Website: crate-barrel
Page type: account-selection
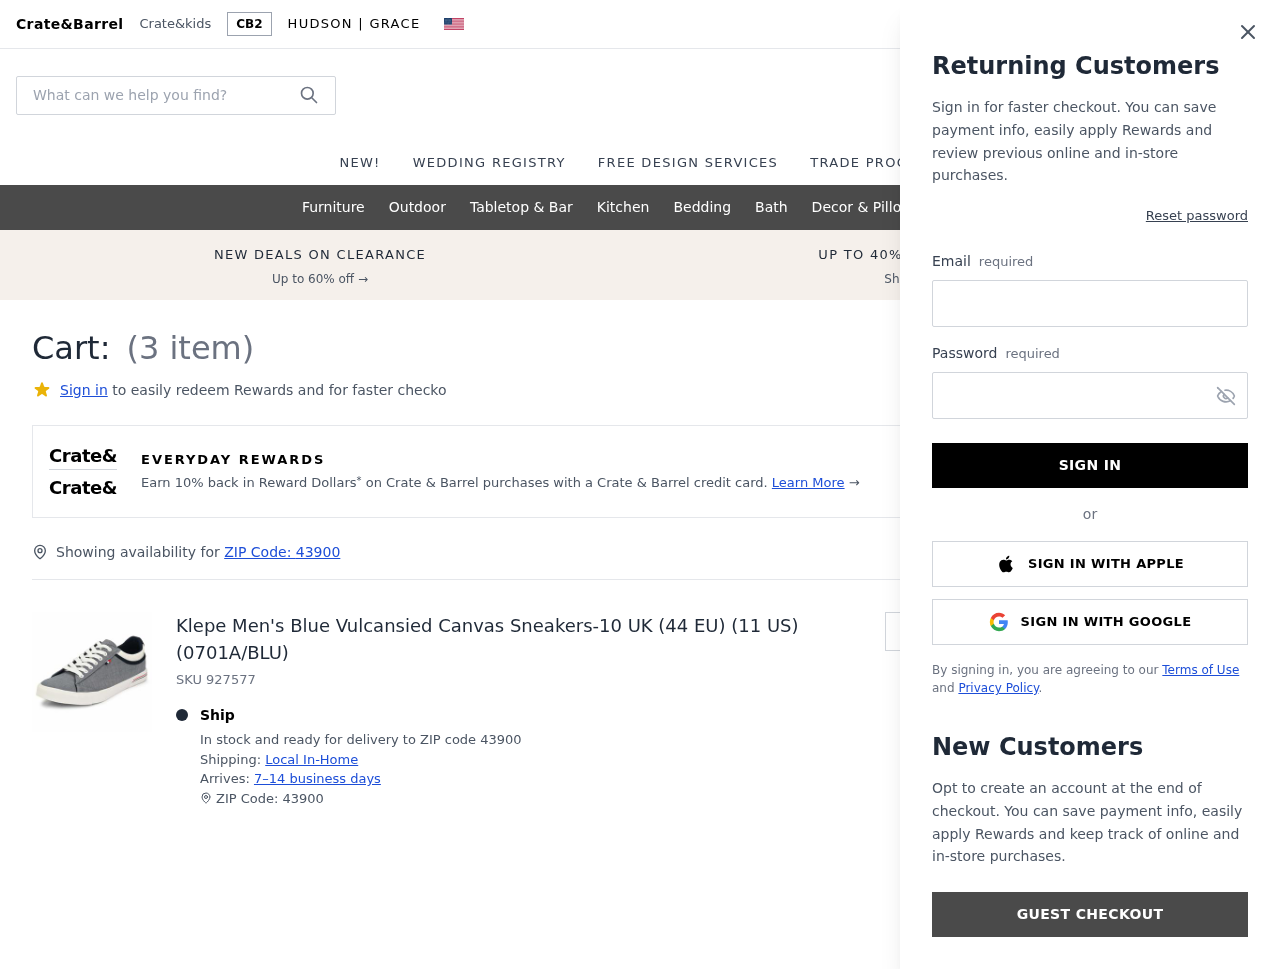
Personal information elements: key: PII_EMAIL
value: jwong@gmail.com
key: PII_POSTCODE
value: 43900
Product elements: key: PRODUCT1_NAME
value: Klepe Men's Blue Vulcansied Canvas Sneakers-10 UK (44 EU) (11 US) (0701A/BLU)
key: PRODUCT1_QUANTITY
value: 3
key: PRODUCT1_SKU
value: SKU 927577
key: PRODUCT1_ORIGINAL_PRICE
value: $69.99
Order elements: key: ORDER_NUM_ITEMS
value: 3
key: ORDER_SUBTOTAL
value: $167.97
Search elements: key: HEADER_SEARCH
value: What can we help you find?